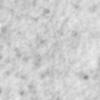
Label: no_change